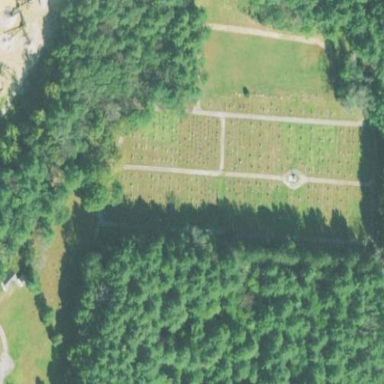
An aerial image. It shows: Cemetery area categorized as cemetery.